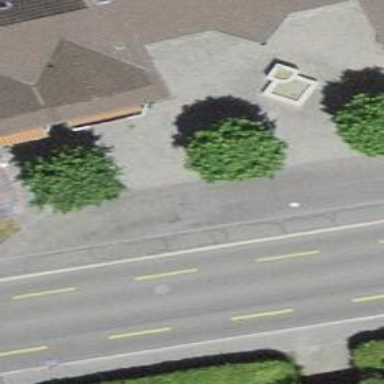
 serving as platform for public transportation."